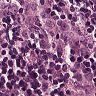
Metastatic tissue present: yes